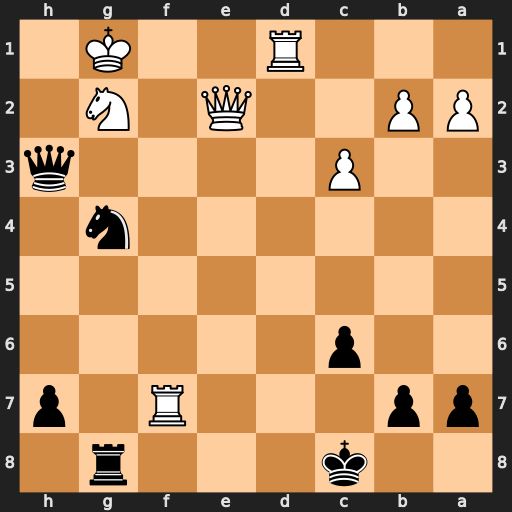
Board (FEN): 2k3r1/pp3R1p/2p5/8/6n1/2P4q/PP2Q1N1/3R2K1
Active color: b
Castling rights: -
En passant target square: -
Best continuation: Qh2+ Kf1 Qh1#